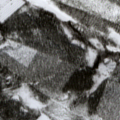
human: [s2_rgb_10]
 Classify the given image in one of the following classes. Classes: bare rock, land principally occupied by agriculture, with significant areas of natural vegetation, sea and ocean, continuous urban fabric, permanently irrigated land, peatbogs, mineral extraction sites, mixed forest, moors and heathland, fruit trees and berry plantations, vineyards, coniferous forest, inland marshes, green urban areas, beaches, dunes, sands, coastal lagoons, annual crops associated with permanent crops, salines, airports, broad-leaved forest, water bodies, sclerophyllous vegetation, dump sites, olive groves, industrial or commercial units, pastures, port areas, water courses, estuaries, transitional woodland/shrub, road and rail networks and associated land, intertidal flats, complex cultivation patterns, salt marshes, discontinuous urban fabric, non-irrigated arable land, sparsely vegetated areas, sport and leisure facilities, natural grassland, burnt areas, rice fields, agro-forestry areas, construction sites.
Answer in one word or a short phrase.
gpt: coniferous forest, transitional woodland/shrub